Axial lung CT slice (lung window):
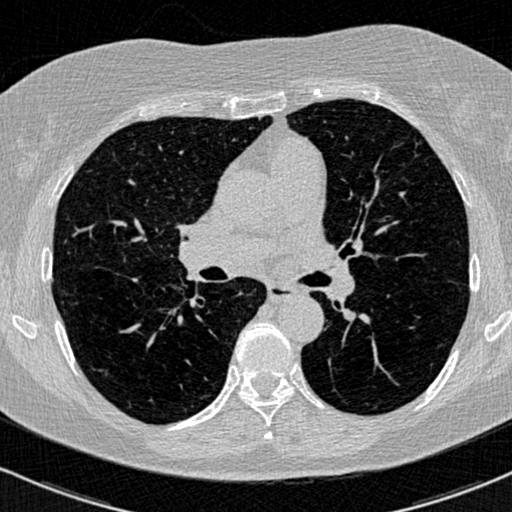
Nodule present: no